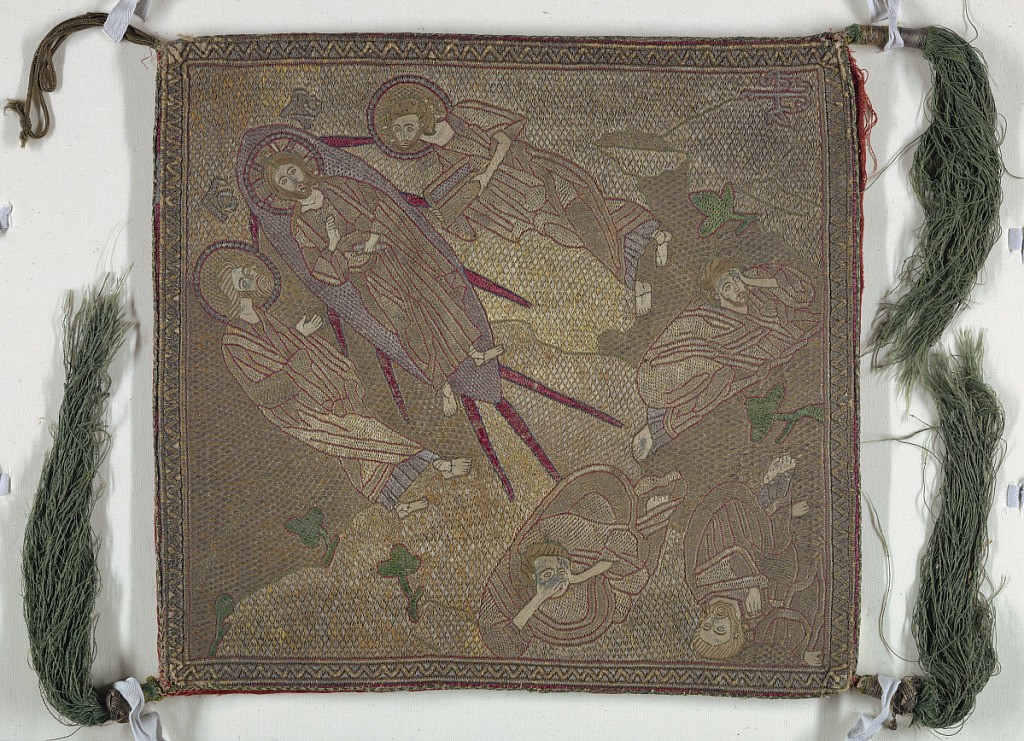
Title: Epigonation (vestment)
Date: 17th century
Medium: silk, metal, linen Technique: couched, chain, split, satin embroidery; backed in linen twill
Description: Gold and silver (wound on silk core) solidly couched in small waffle effect. Hands, faces, feet in silk, chain or split-stitch. Outlines for elaborate folds of garments in red silk running stitch, rays of Christ's mandorla in red silk satin stitch, with blue outline. Symbols for foliage in green. Transfiguration of of Christ. In top corner, Christ in mandorla, flanked by Elias and Moses with book. Three disciples, Peter, James and John crouching below. Braided cord for hanging attached to top corner; other three have long tassels of green silk bound at top in metal. Backed in red linen twill; white cardboard inserted for stiffness.